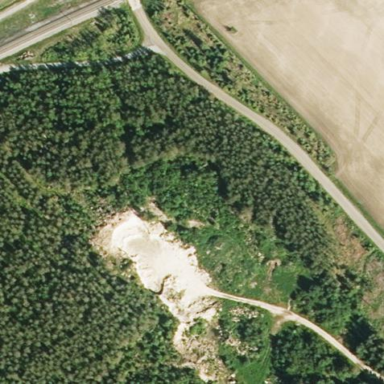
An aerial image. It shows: Quarry area.